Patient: sex M, age 77
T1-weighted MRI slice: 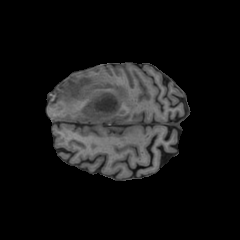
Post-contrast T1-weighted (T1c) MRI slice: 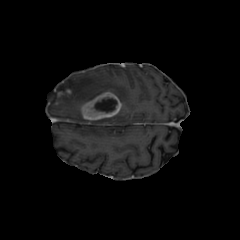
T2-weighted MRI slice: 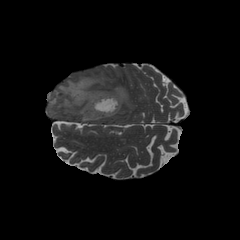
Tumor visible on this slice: yes
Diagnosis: Glioblastoma, IDH-wildtype
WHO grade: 4